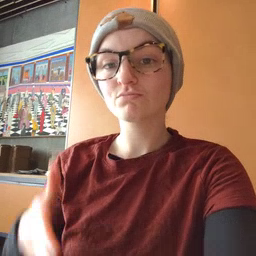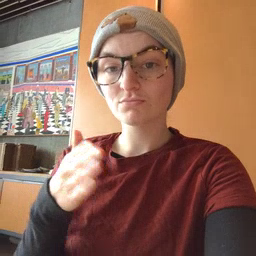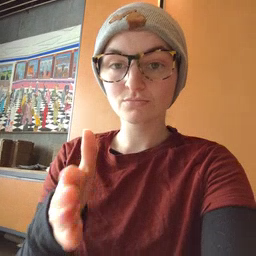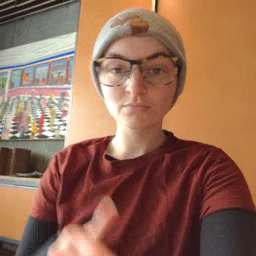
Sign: fish